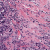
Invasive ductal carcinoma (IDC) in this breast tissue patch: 1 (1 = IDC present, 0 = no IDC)